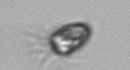
Label: Balanion